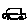
Label: car